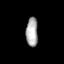
Tissue: prostate
Cell type: Endothelial cells
Senescence score: 0.6992
Nuclear area (px): 339
Mean DAPI intensity: 169.87